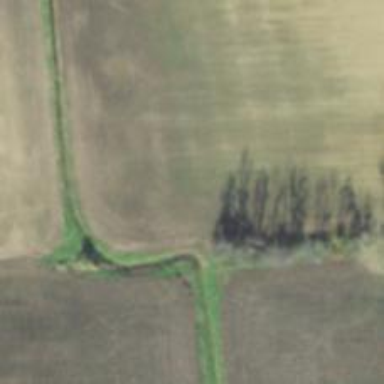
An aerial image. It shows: Row of trees in natural setting.